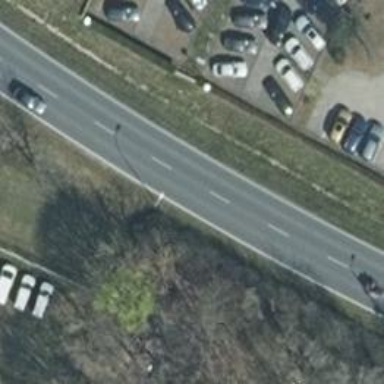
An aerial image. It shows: Primary highway.